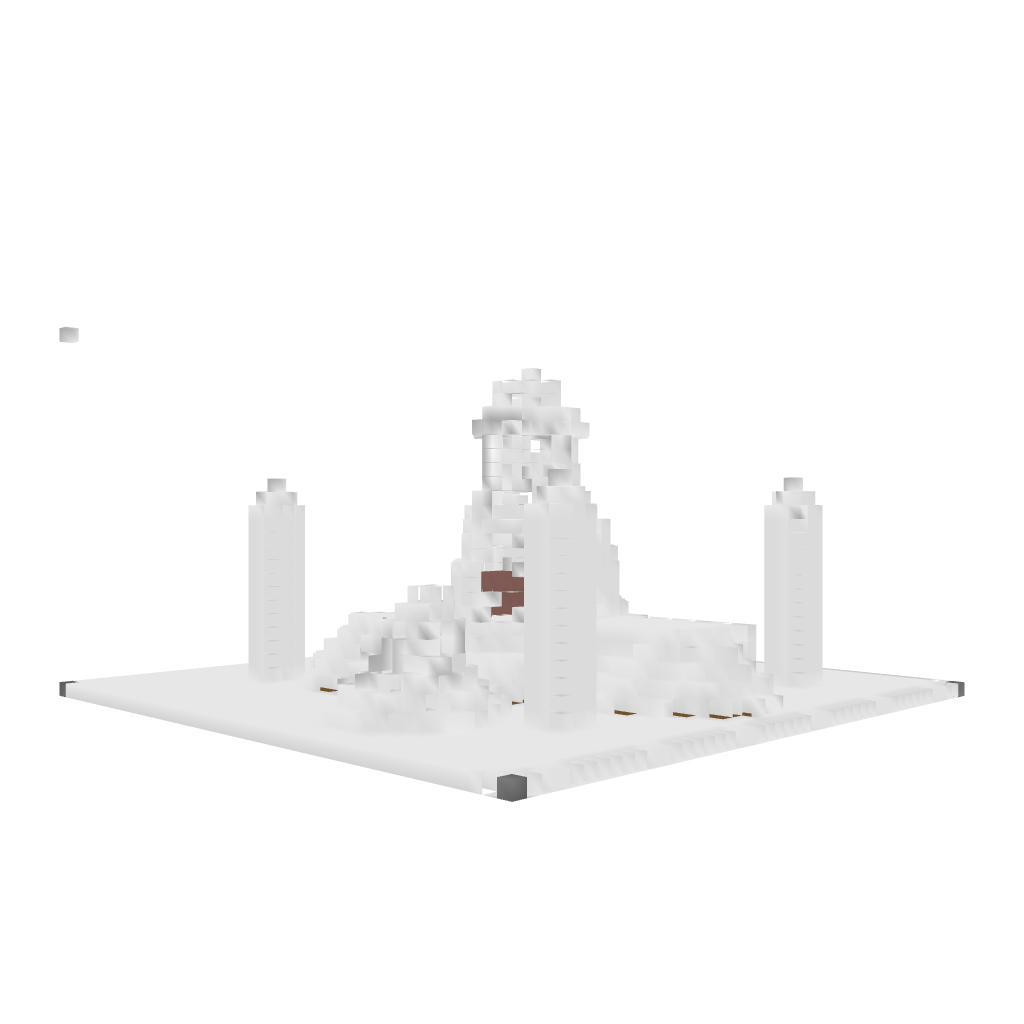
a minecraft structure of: Adventure Time Ice Kingdom - By Cybersneeze bad low quality